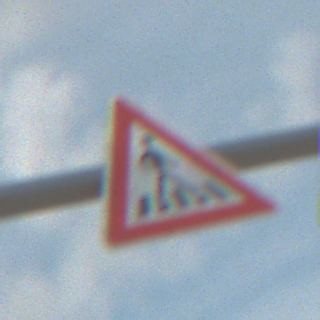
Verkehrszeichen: FussgaengerueberwegLinks
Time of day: Midday
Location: Outdoor (Suburban)
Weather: PartlyCloudy
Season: Summer
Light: Natural